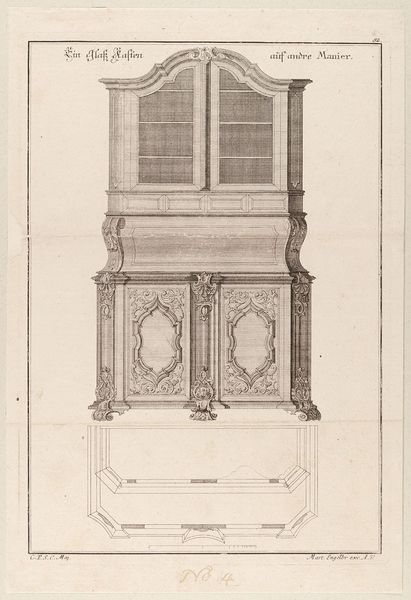
Titel: Grund- und Aufriss eines Schrankes
Künstler: Martin Engelbrecht
Standort: Hamburg
Institution: Museum für Kunst und Gewerbe Hamburg
Schlagwörter: schrank, türen, grafik, graphik, fotografie, photographie, druckgraphik, druckgrafik, stich, kunstgewerbe, laubwerk, blattwerk, plan, kupferstich, kunsthandwerk, verzierungen, hausrat, bandelwerk, reproduktionen, industriedesign, druckerzeugnisse, möbel, ornamentstich, vorlageblätter